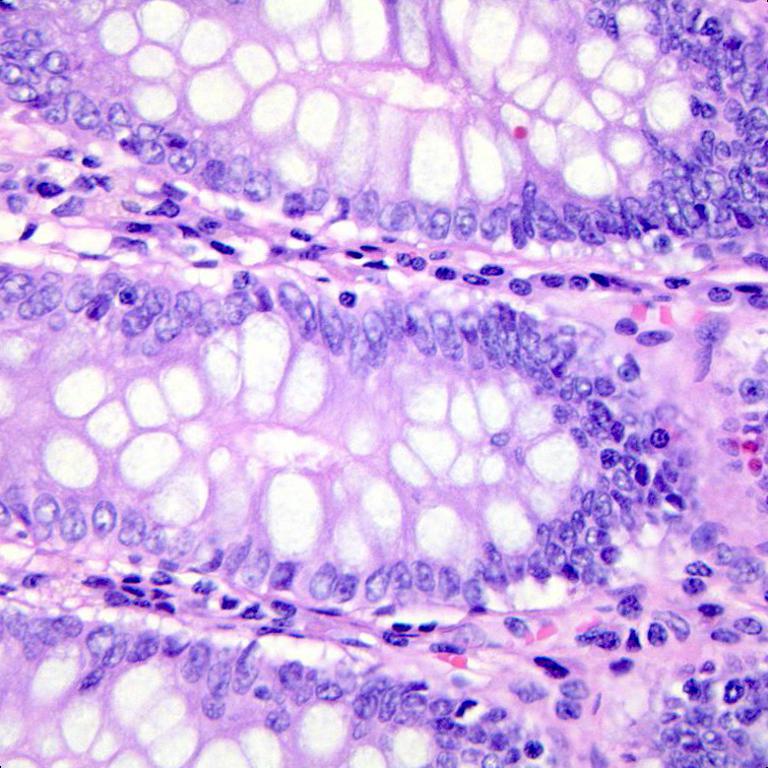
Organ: colon
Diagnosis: benign